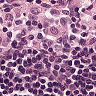
Metastatic tissue present: no